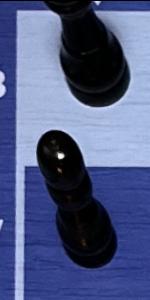
Label: Pawn_Black